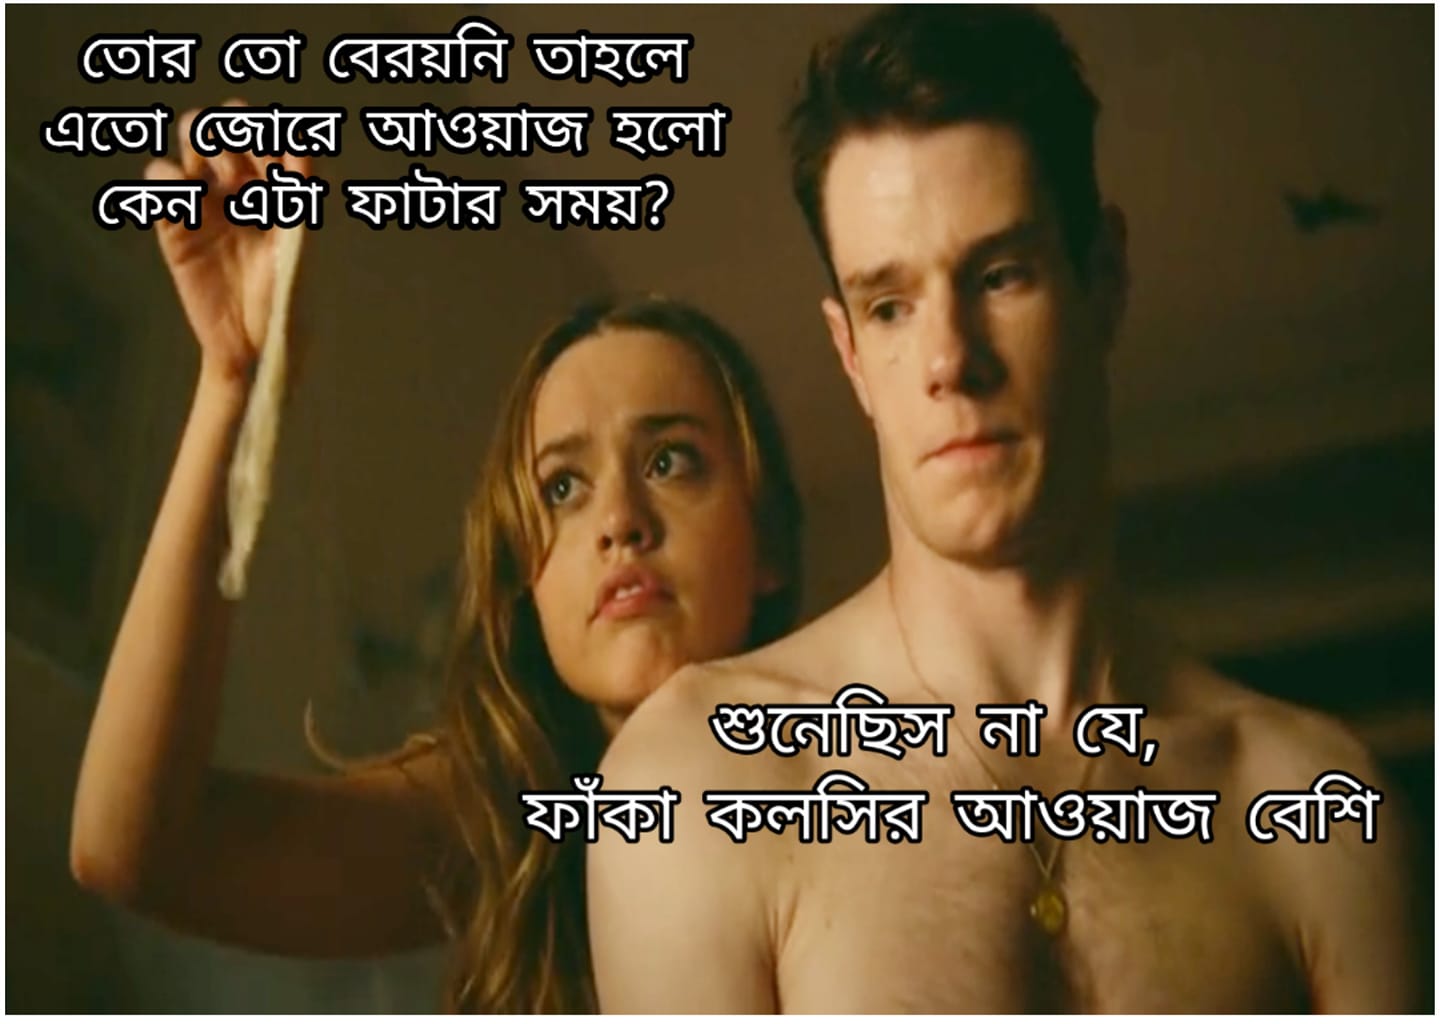
Caption: তোর তো বেরয়নি তাহলে এতো জোরে আওয়াজ হলো কেন এটা ফাটার সময় ?    শুনেছিস না যে , ফাঁকা কলসির আওয়াজ বেশি
Label: hate